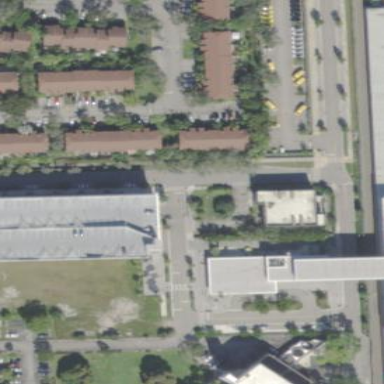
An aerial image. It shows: Train station building.